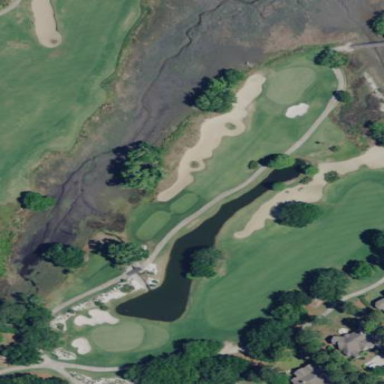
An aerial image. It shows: Golf bunker filled with natural sand.